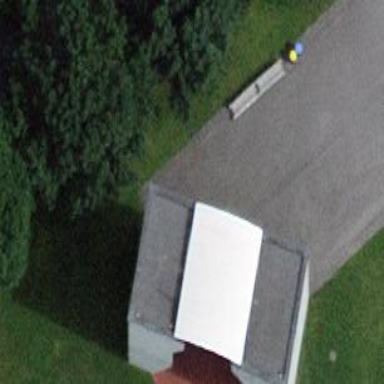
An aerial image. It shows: Building that is sports hall.